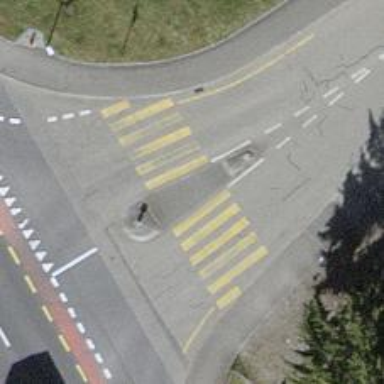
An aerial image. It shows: Uncontrolled zebra crossing with island. The crossing is marked with zebra stripes.